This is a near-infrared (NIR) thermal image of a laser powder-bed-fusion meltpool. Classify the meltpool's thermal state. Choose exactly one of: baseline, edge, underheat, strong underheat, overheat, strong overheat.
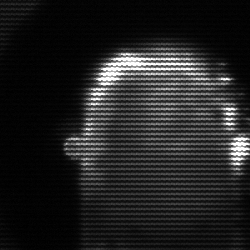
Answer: baseline